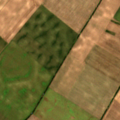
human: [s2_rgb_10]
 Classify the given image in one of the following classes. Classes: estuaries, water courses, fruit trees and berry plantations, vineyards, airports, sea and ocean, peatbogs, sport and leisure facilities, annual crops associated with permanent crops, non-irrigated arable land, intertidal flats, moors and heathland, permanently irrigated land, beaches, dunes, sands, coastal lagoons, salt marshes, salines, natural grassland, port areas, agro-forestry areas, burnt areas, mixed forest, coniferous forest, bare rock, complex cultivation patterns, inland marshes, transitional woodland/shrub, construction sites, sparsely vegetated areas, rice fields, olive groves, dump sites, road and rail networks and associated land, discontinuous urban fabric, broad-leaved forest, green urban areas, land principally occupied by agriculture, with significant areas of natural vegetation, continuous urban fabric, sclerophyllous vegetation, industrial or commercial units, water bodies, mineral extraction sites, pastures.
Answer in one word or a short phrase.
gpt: non-irrigated arable land